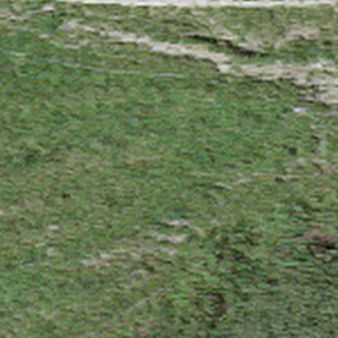
Label: other